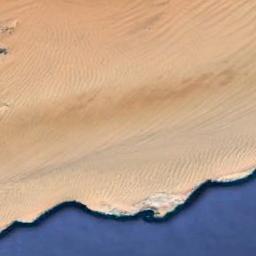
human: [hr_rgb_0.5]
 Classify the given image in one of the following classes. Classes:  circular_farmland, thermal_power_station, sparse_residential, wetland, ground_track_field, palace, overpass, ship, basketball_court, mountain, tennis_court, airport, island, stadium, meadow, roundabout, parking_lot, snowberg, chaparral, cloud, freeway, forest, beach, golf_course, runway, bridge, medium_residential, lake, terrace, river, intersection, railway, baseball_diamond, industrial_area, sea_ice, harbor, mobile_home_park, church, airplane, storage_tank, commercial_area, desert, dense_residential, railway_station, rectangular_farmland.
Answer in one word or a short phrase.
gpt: desert